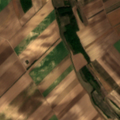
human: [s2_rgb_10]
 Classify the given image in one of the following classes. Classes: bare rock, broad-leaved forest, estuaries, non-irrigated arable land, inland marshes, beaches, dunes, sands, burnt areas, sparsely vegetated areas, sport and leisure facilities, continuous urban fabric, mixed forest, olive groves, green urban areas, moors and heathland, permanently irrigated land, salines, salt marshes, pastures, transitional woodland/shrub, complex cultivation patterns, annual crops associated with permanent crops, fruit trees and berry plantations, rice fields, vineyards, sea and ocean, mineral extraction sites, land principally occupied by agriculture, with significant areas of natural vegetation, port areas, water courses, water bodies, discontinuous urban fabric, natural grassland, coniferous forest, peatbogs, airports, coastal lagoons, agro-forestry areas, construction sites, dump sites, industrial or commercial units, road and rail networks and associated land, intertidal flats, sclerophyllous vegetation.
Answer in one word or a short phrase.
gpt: non-irrigated arable land, vineyards, land principally occupied by agriculture, with significant areas of natural vegetation